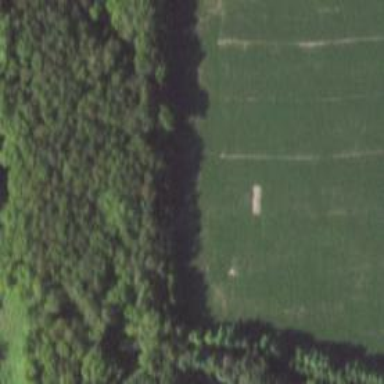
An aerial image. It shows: Row of trees in natural setting.